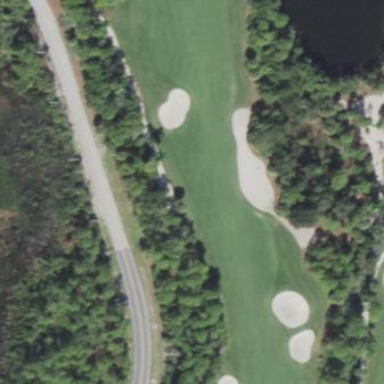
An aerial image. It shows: Golf fairway in the image.